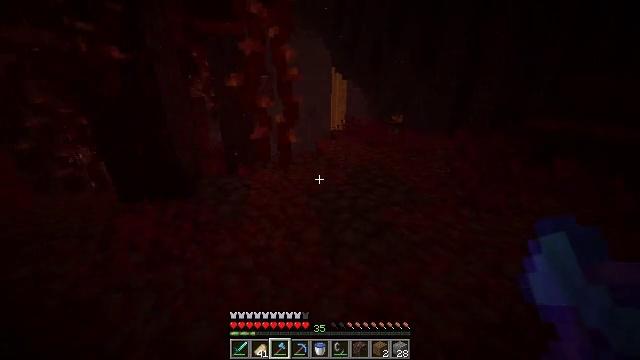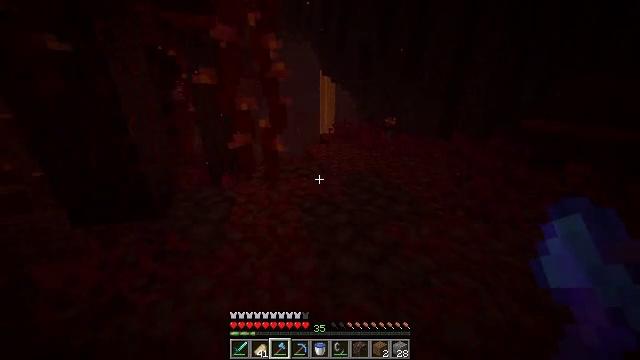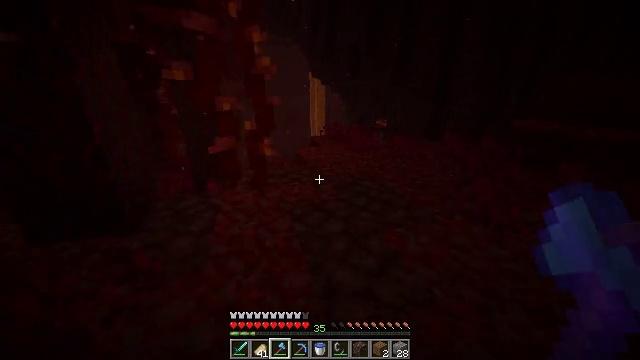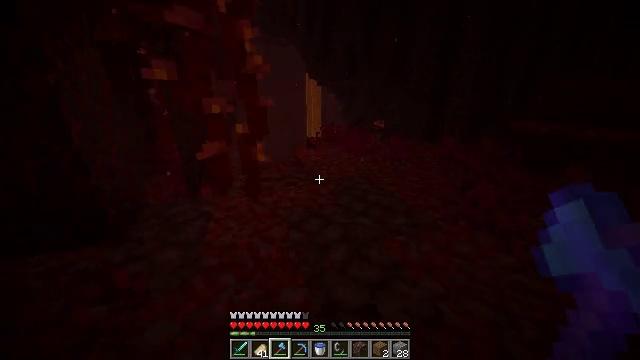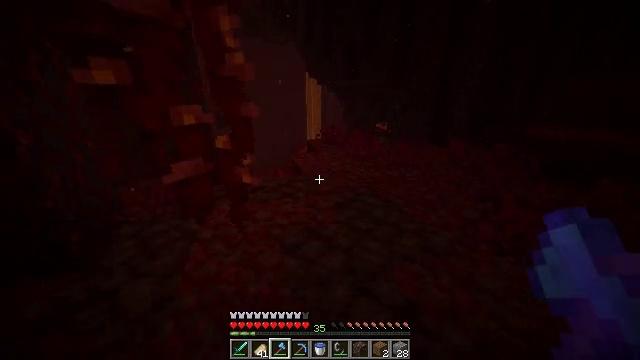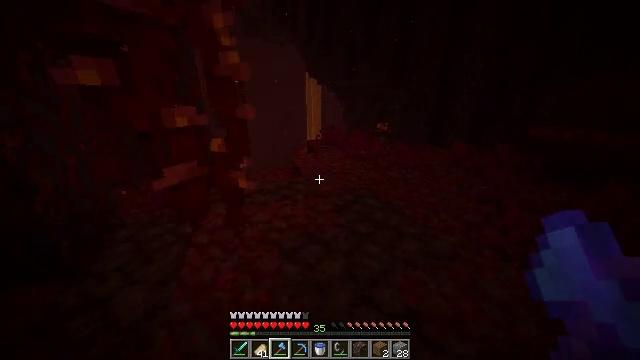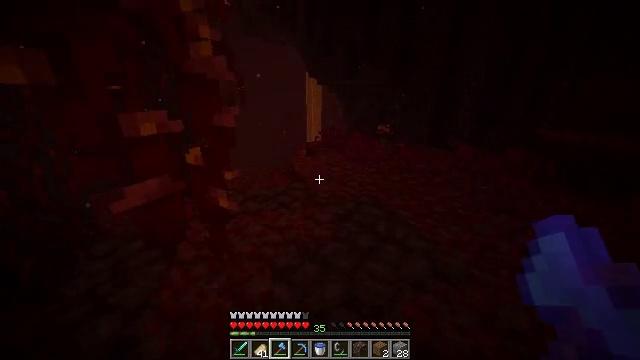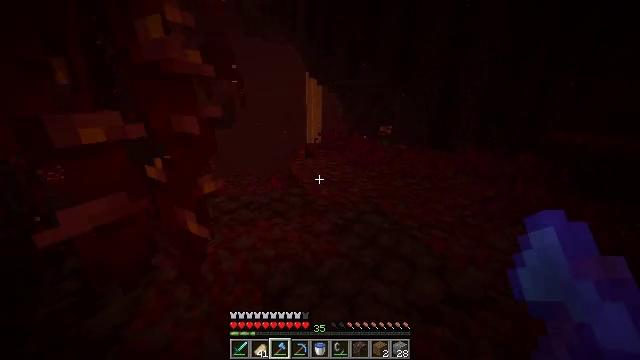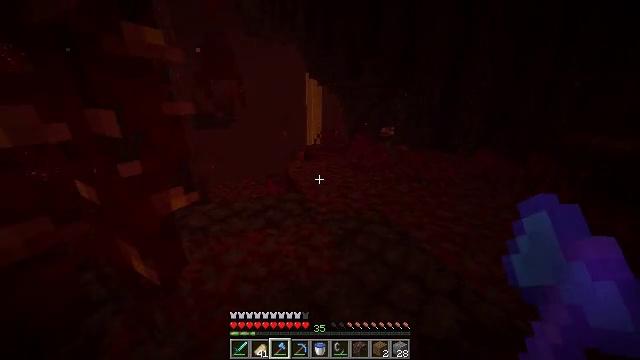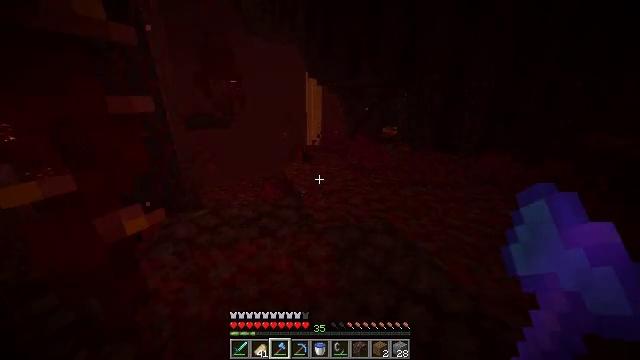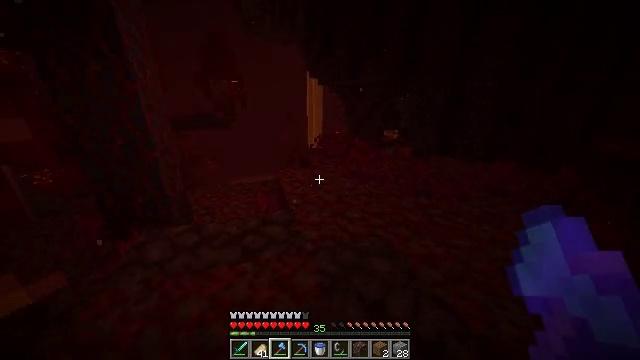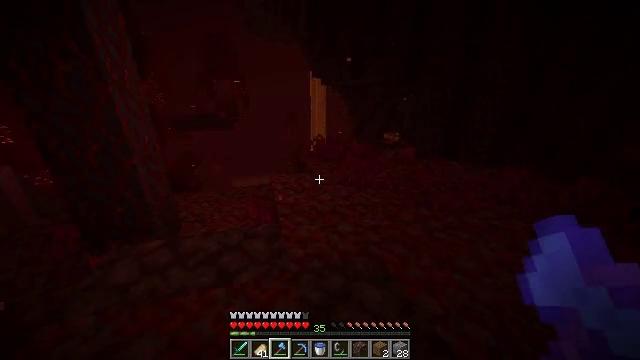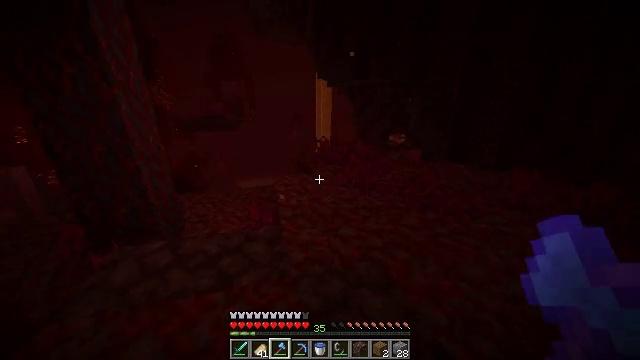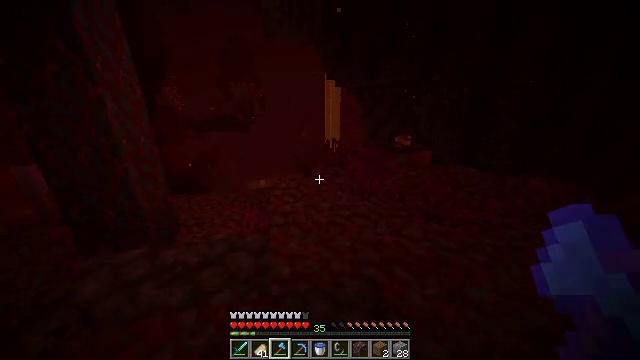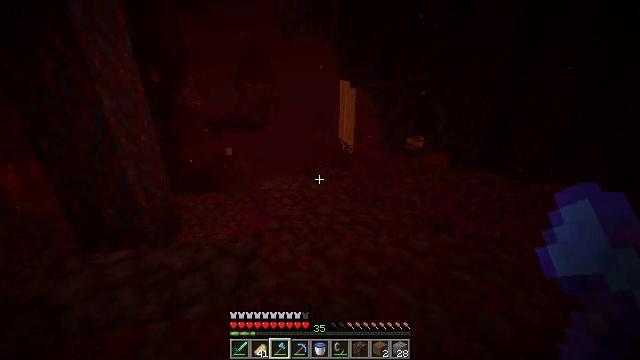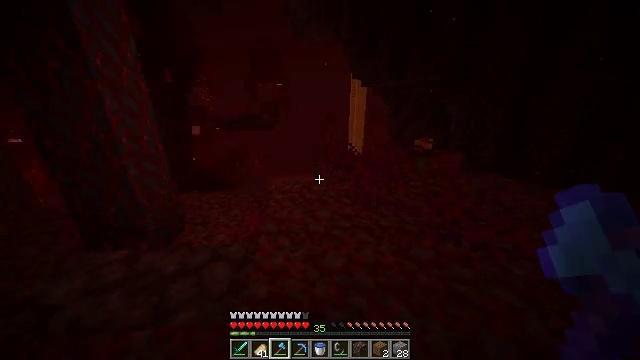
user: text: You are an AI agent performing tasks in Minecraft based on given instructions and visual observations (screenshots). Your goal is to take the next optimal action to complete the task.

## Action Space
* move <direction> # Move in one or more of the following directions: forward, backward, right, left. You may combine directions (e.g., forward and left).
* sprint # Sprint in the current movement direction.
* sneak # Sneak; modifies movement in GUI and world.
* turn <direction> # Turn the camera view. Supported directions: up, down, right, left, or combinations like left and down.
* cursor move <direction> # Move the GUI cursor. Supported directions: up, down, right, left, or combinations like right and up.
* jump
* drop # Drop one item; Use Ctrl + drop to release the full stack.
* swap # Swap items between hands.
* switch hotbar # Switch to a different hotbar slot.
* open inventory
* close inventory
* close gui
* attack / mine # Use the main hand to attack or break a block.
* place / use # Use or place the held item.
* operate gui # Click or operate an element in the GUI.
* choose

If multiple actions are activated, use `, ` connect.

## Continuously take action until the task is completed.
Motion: motion action
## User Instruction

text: Extract soul sand for building purposes.
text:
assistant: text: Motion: move forward, turn right
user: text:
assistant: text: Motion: move forward, turn right
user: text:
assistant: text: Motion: move forward
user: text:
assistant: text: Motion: move forward
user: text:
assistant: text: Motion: move forward
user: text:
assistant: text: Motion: move forward
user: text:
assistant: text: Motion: move forward
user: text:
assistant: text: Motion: move forward
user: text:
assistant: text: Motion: move forward and move right
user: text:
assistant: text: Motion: move forward and move right
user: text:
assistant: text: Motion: move forward and move right, turn left
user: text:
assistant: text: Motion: move forward and move right, turn left
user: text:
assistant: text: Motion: move forward and move right, turn left
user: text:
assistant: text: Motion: move forward and move right, turn left
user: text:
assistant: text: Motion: move forward and move right, turn left
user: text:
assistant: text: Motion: move forward and move right, turn left
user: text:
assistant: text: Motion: move forward and move right
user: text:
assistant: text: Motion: move forward and move right
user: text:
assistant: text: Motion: move forward and move right
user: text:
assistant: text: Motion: move forward and move right
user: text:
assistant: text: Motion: move forward and move right
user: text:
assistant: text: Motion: move forward and move right
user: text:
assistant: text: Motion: move forward and move right
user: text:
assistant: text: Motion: move forward
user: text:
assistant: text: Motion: no_op
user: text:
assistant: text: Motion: no_op
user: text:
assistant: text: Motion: no_op
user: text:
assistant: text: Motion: no_op
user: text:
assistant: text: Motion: no_op
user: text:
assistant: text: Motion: move forward